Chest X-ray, PA view. Patient: 24 years old, sex F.
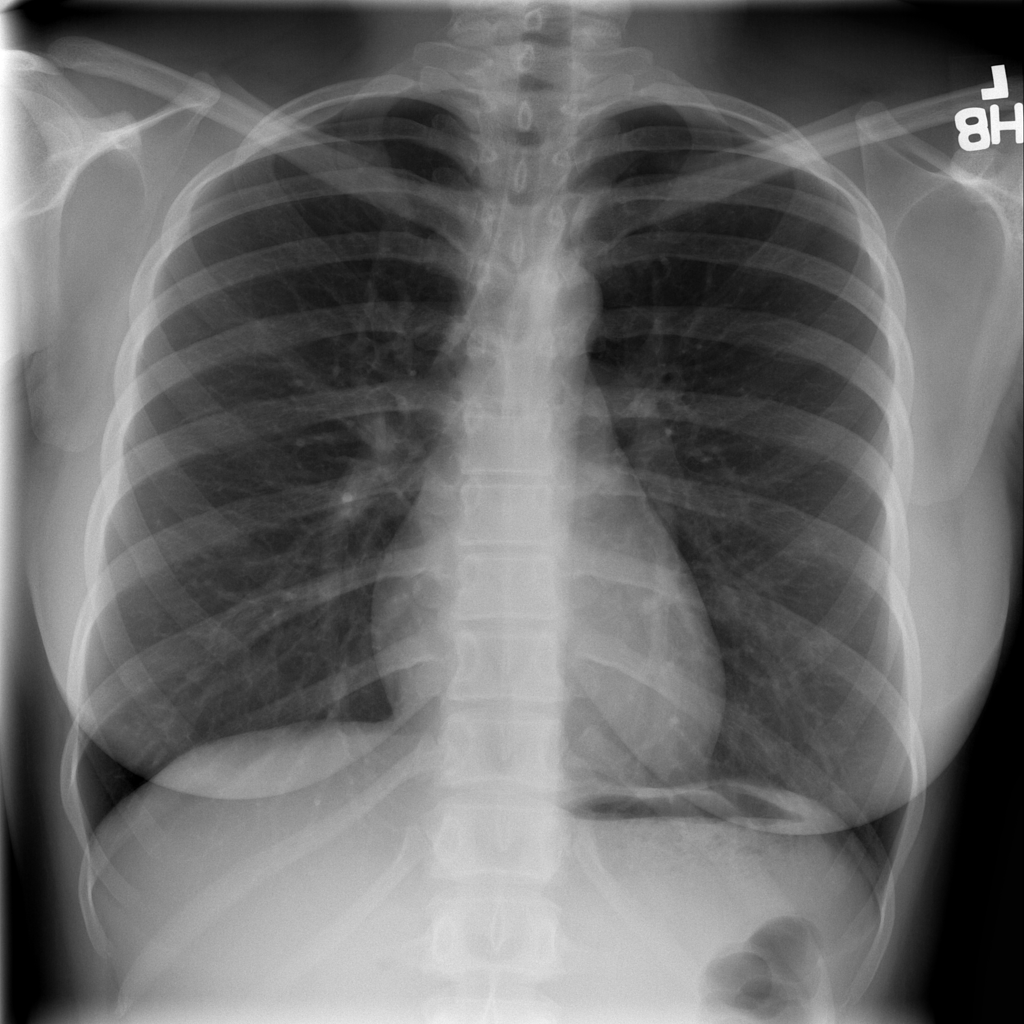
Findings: No Finding